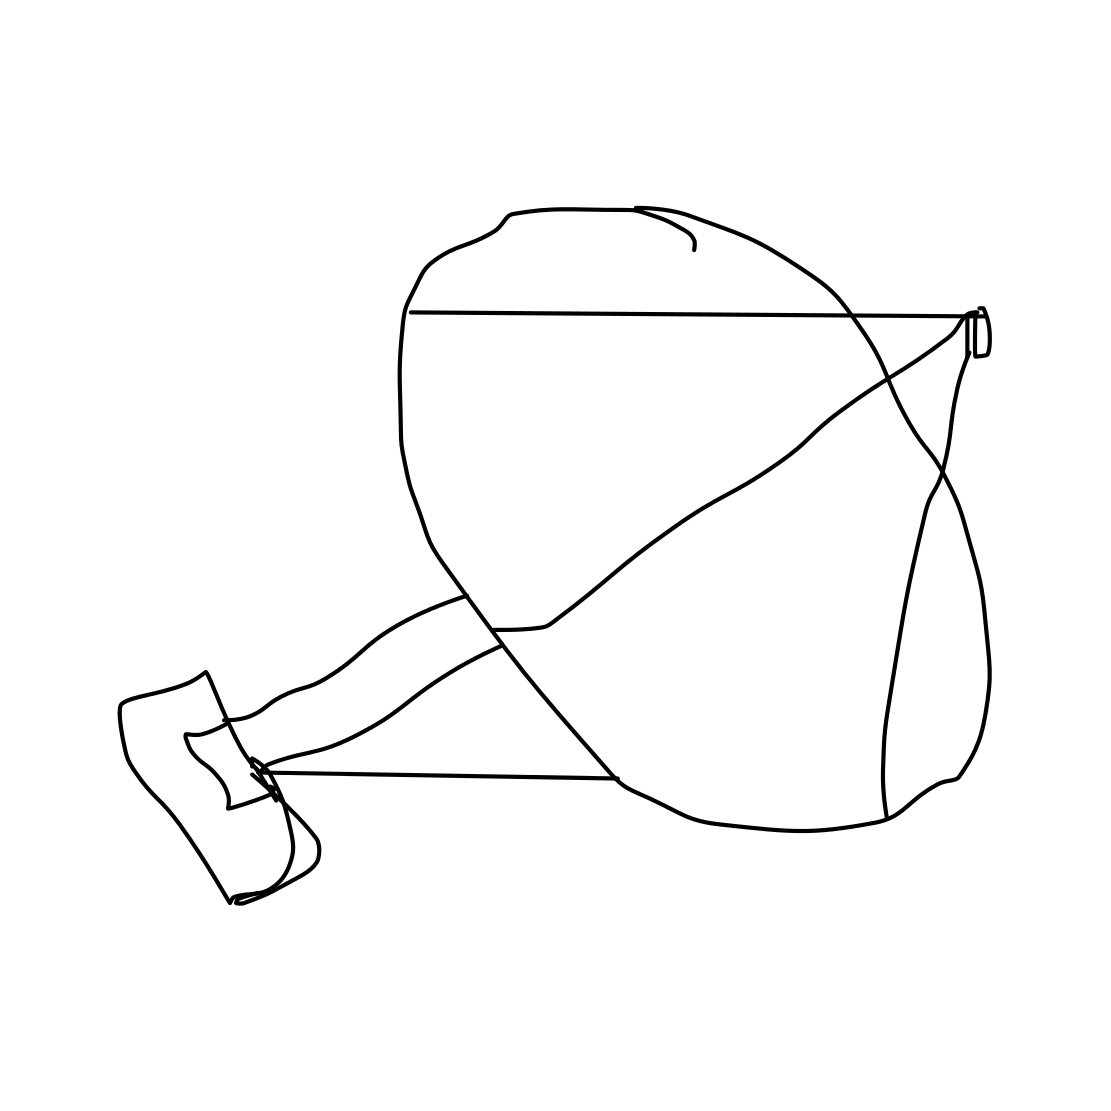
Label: satellite dish